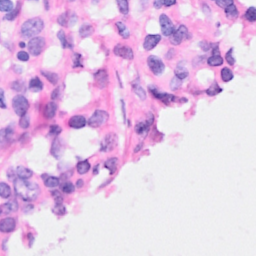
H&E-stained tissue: Breast